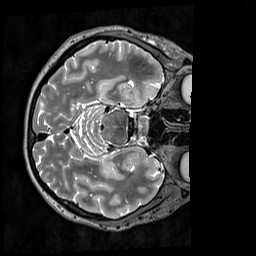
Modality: T2w
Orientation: axial
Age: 48
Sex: female
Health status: healthy
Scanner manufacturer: siemens
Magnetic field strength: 3 T
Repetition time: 3.2 s
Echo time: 0.568 s